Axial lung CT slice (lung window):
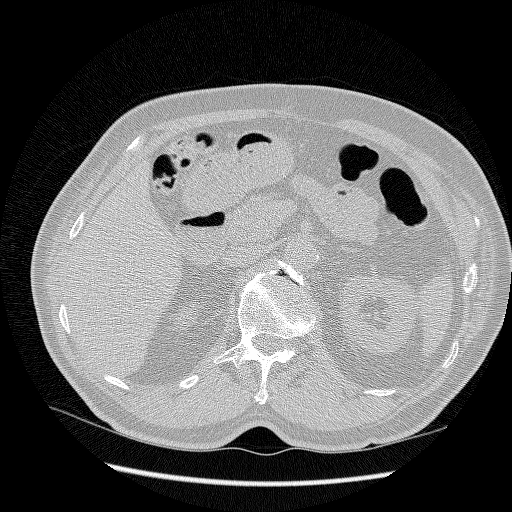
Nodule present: no